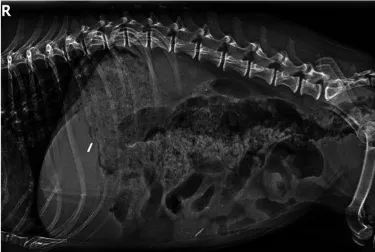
Radiographic peristaltic recovery. (C) Day 15 RLAT: significant ingesta is present, colonic gaseous distension with formed fecal matter, significantly diminished small bowel distension, and peristaltic contractions are evident.
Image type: radiology (x_ray)